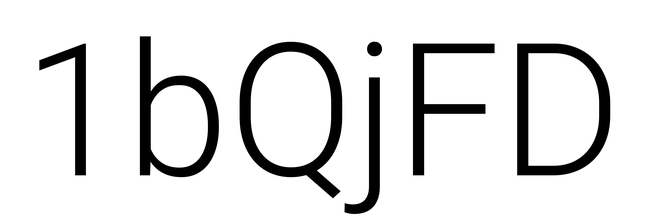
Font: Roboto_Light